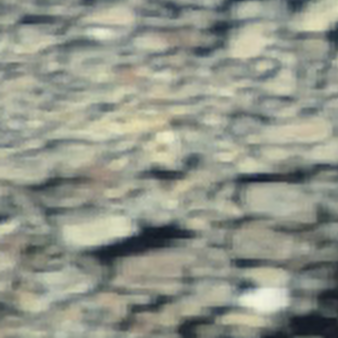
Label: other